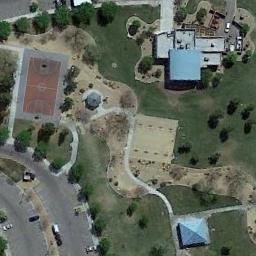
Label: basketball_court